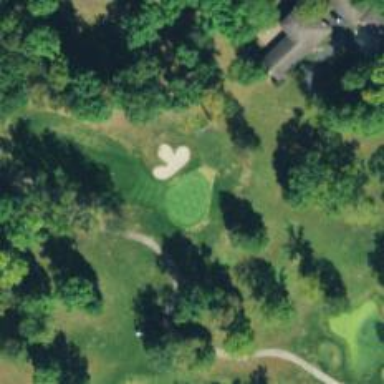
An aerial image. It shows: Golf hole.